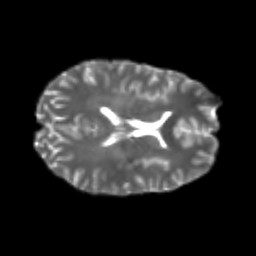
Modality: T2w
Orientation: axial
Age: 24
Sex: female
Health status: healthy
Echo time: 0.074 s